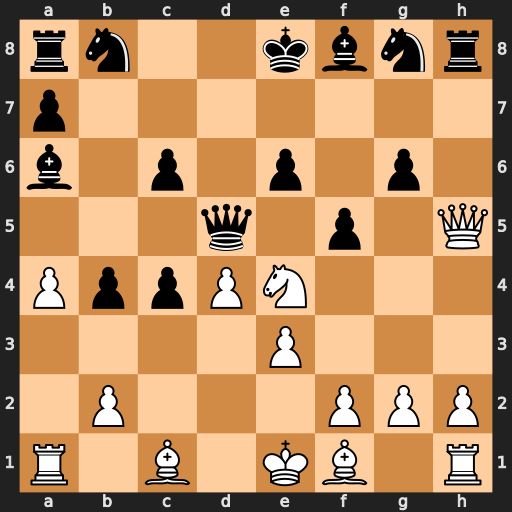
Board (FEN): rn2kbnr/p7/b1p1p1p1/3q1p1Q/PppPN3/4P3/1P3PPP/R1B1KB1R
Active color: w
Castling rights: KQkq
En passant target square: -
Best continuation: Qxh8 fxe4 Qxg8